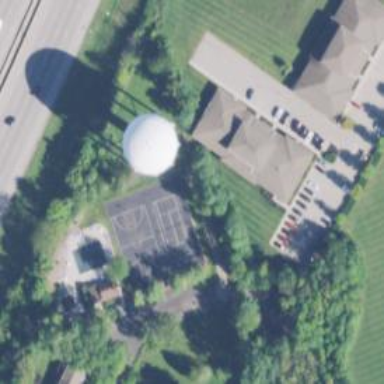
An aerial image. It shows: Water tower that is man-made.